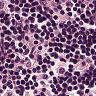
Metastatic tissue present: no